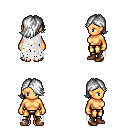
a pixel art fantasy rpg character, female body template, human, tanned skin, white tattered cape, gold greaves, white swoop hairstyle, brown shoes, four views (front, back, left, right), 2x2 character sprite sheet, small pixel art, hard edges, no anti-aliasing